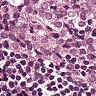
Metastatic tissue present: yes